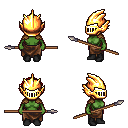
a pixel art fantasy rpg character, female body template, orc, green skin, leather shoulder armor, robe skirt, red short bangs hairstyle, gold helm, black shoes, spear, four views (front, back, left, right), 2x2 character sprite sheet, small pixel art, hard edges, no anti-aliasing